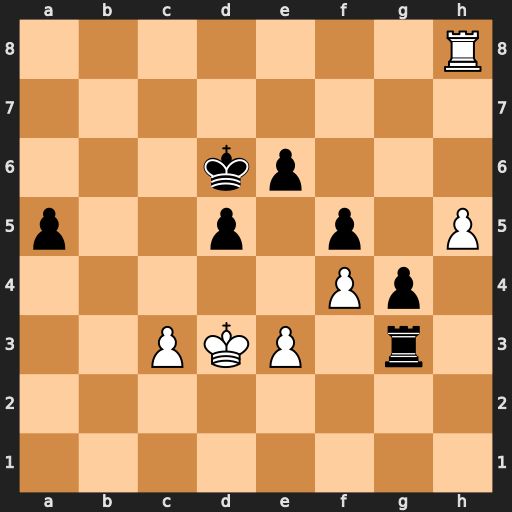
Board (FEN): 7R/8/3kp3/p2p1p1P/5Pp1/2PKP1r1/8/8
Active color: w
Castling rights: -
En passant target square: -
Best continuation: h6 Rh3 h7